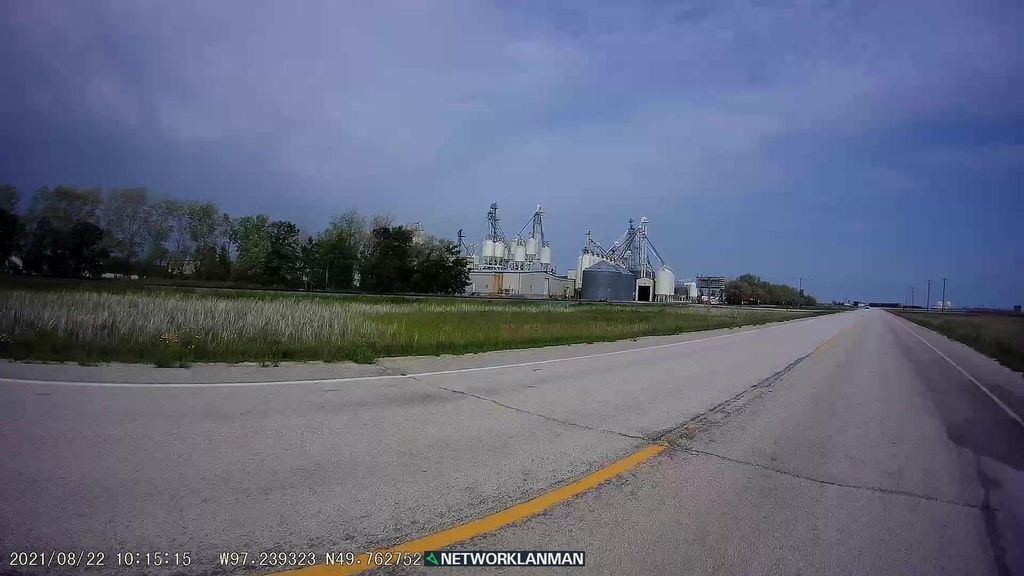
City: winnipeg